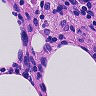
Metastatic tissue present: no